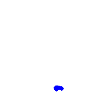
Particle: electron